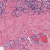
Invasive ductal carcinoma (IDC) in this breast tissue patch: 1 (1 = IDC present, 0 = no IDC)